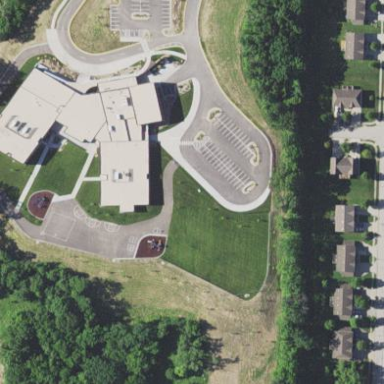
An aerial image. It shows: School building.